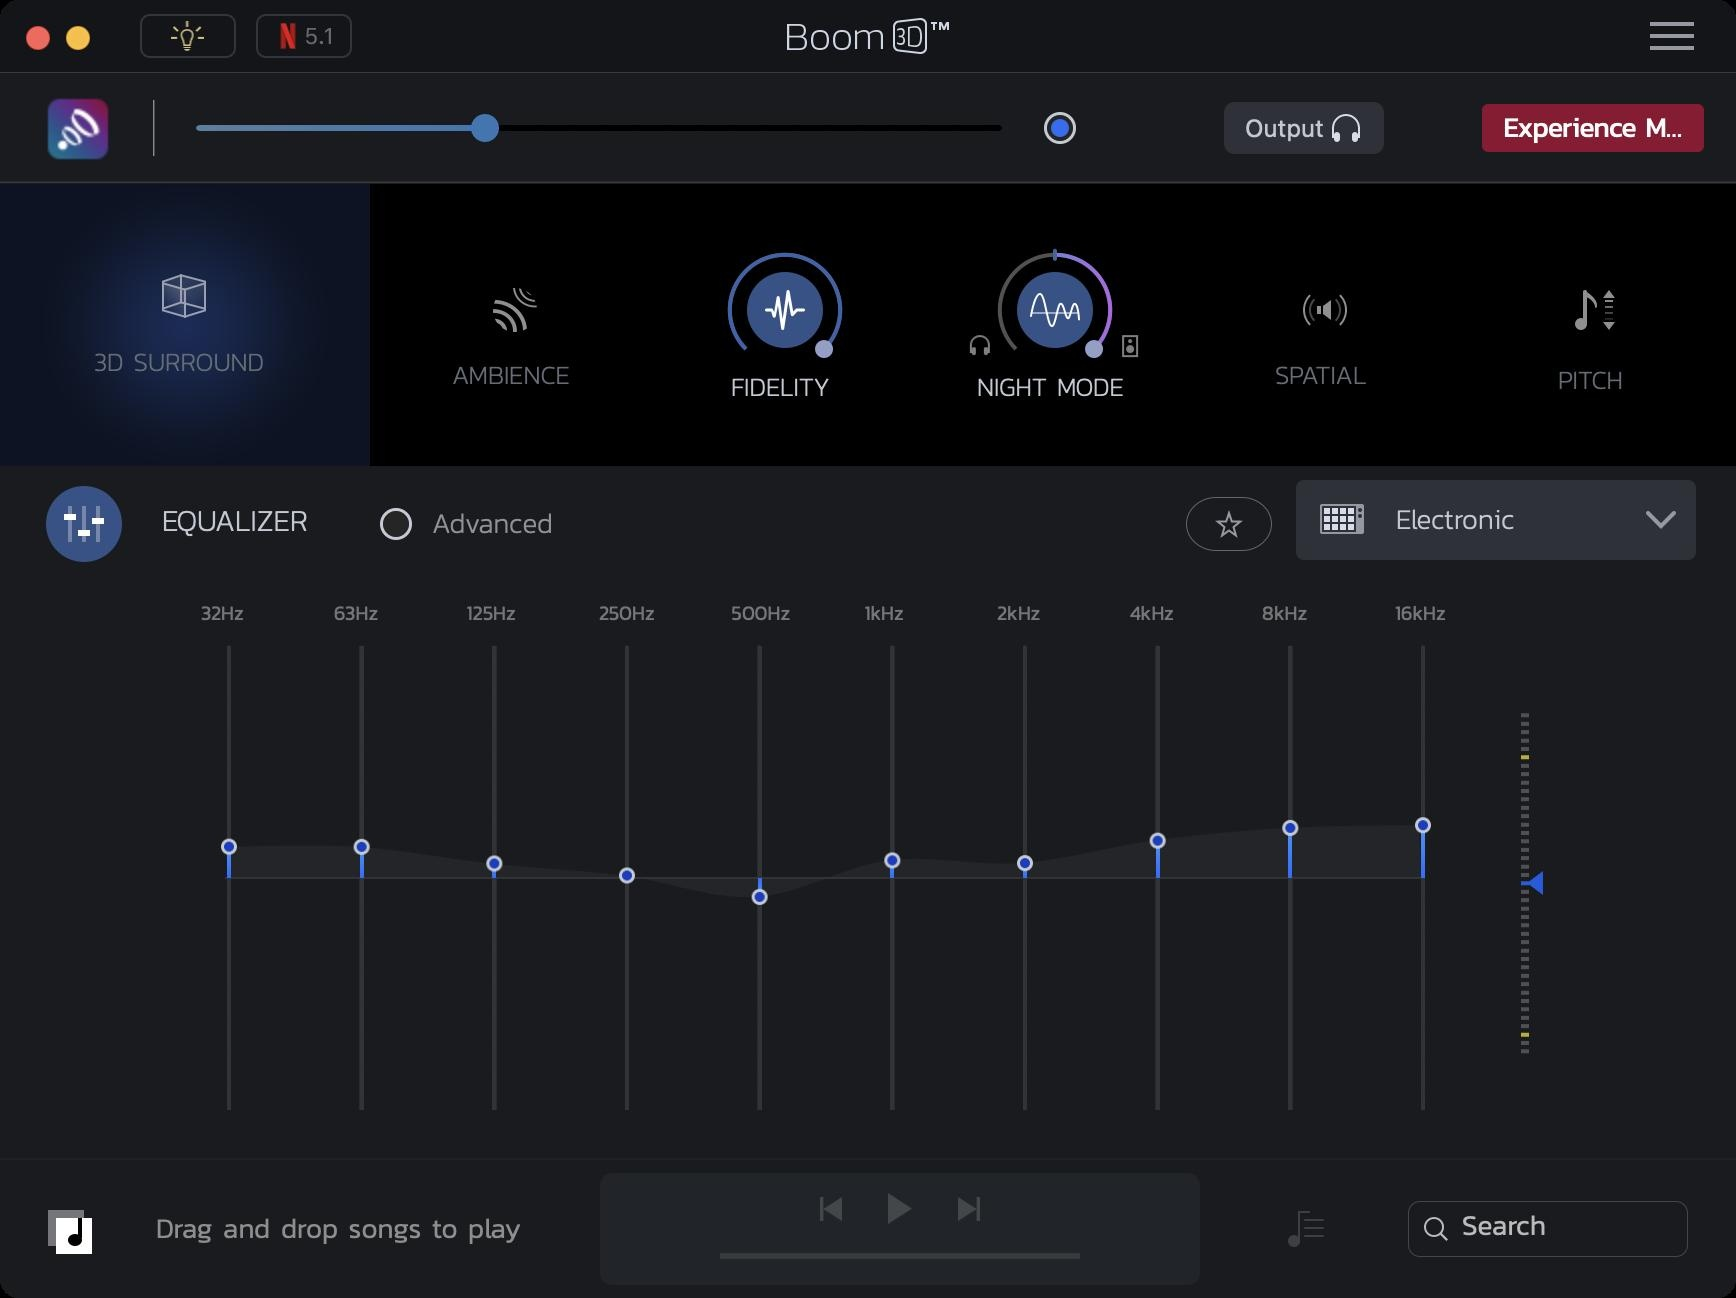
Accessibility tree:
{"name": "", "role": "AXWindow", "description": null, "role_description": "standard window", "value": null, "position": "322.00;97.00", "size": "868;649", "children": [{"name": null, "role": "AXGroup", "description": "Editable equallizer band", "role_description": "group", "value": null, "position": "106.50;299.00", "size": "612;280", "children": []}, {"name": null, "role": "AXStaticText", "description": null, "role_description": "text", "value": "32Hz", "position": "96.50;299.00", "size": "30;15", "children": []}, {"name": null, "role": "AXStaticText", "description": null, "role_description": "text", "value": "63Hz", "position": "162.83;299.00", "size": "30;15", "children": []}, {"name": null, "role": "AXStaticText", "description": null, "role_description": "text", "value": "125Hz", "position": "229.17;299.00", "size": "33;15", "children": []}, {"name": null, "role": "AXStaticText", "description": null, "role_description": "text", "value": "250Hz", "position": "295.50;299.00", "size": "36;15", "children": []}, {"name": null, "role": "AXStaticText", "description": null, "role_description": "text", "value": "500Hz", "position": "361.83;299.00", "size": "38;15", "children": []}, {"name": null, "role": "AXStaticText", "description": null, "role_description": "text", "value": "1kHz", "position": "428.17;299.00", "size": "28;15", "children": []}, {"name": null, "role": "AXStaticText", "description": null, "role_description": "text", "value": "2kHz", "position": "494.50;299.00", "size": "30;15", "children": []}, {"name": null, "role": "AXStaticText", "description": null, "role_description": "text", "value": "4kHz", "position": "560.83;299.00", "size": "30;15", "children": []}, {"name": null, "role": "AXStaticText", "description": null, "role_description": "text", "value": "8kHz", "position": "627.17;299.00", "size": "30;15", "children": []}, {"name": null, "role": "AXStaticText", "description": null, "role_description": "text", "value": "16kHz", "position": "693.50;299.00", "size": "34;15", "children": []}, {"name": null, "role": "AXSlider", "description": " Editable Equalizer Frequency Constrain ", "role_description": "slider", "value": -4.440892098500626e-16, "position": "759.50;351.50", "size": "24;180", "children": [{"name": null, "role": "AXValueIndicator", "description": null, "role_description": "value indicator", "value": -4.440892098500626e-16, "position": "759.50;441.50", "size": "24;16", "children": []}]}, {"name": null, "role": "AXStaticText", "description": null, "role_description": "text", "value": "EQUALIZER", "position": "79.00;248.50", "size": "77;23", "children": []}, {"name": null, "role": "AXStaticText", "description": null, "role_description": "text", "value": "Electronic", "position": "696.00;251.50", "size": "121;21", "children": []}, {"name": "", "role": "AXButton", "description": null, "role_description": "button", "value": null, "position": "823.00;242.00", "size": "15;36", "children": []}, {"name": "", "role": "AXButton", "description": null, "role_description": "button", "value": null, "position": "652.00;240.00", "size": "163;40", "children": []}, {"name": null, "role": "AXCheckBox", "description": "advanced", "role_description": "checkbox", "value": false, "position": "190.00;251.50", "size": "135;21", "children": []}, {"name": "", "role": "AXButton", "description": null, "role_description": "button", "value": null, "position": "23.00;243.00", "size": "38;38", "children": []}, {"name": "", "role": "AXCheckBox", "description": null, "role_description": "toggle button", "value": 0, "position": "593.00;248.50", "size": "43;27", "children": []}, {"name": "", "role": "AXCheckBox", "description": null, "role_description": "toggle button", "value": 1, "position": "522.00;56.00", "size": "16;16", "children": []}, {"name": null, "role": "AXStaticText", "description": null, "role_description": "text", "value": "Controlled", "position": "549.00;50.00", "size": "52;16", "children": []}, {"name": null, "role": "AXStaticText", "description": null, "role_description": "text", "value": "Boost ON", "position": "549.00;62.00", "size": "52;16", "children": []}, {"name": "", "role": "AXButton", "description": null, "role_description": "button", "value": null, "position": "22.00;47.50", "size": "34;33", "children": []}, {"name": null, "role": "AXSlider", "description": null, "role_description": "slider", "value": "35 %", "position": "95.00;54.50", "size": "409;19", "children": [{"name": null, "role": "AXValueIndicator", "description": null, "role_description": "value indicator", "value": 2.0, "position": "232.50;54.00", "size": "20;20", "children": []}]}, {"name": "Experience_More", "role": "AXButton", "description": null, "role_description": "button", "value": null, "position": "741.00;52.00", "size": "111;24", "children": []}, {"name": null, "role": "AXStaticText", "description": null, "role_description": "text", "value": "Output", "position": "620.00;56.50", "size": "44;15", "children": []}, {"name": "", "role": "AXButton", "description": null, "role_description": "button", "value": null, "position": "666.00;57.00", "size": "14;14", "children": []}, {"name": "", "role": "AXButton", "description": null, "role_description": "button", "value": null, "position": "612.00;51.00", "size": "80;26", "children": []}, {"name": null, "role": "AXImage", "description": "3d surround background", "role_description": "image", "value": null, "position": "0.00;92.00", "size": "185;141", "children": []}, {"name": "", "role": "AXCheckBox", "description": null, "role_description": "toggle button", "value": 0, "position": "73.00;129.00", "size": "38;38", "children": []}, {"name": "3D_SURROUND", "role": "AXButton", "description": null, "role_description": "button", "value": null, "position": "47.00;171.50", "size": "90;19", "children": []}, {"name": null, "role": "AXScrollArea", "description": null, "role_description": "scroll area", "value": null, "position": "190.00;92.00", "size": "678;125", "children": [{"name": null, "role": "AXList", "description": null, "role_description": "collection", "value": null, "position": "190.00;92.00", "size": "678;125", "children": [{"name": null, "role": "AXList", "description": null, "role_description": "section", "value": null, "position": "190.00;99.00", "size": "675;111", "children": [{"name": null, "role": "AXGroup", "description": null, "role_description": "group", "value": null, "position": "190.00;99.00", "size": "135;111", "children": [{"name": "", "role": "AXButton", "description": null, "role_description": "button", "value": null, "position": "238.50;136.00", "size": "38;38", "children": []}, {"name": "AMBIENCE", "role": "AXButton", "description": null, "role_description": "button", "value": null, "position": "226.00;178.00", "size": "63;19", "children": []}]}, {"name": null, "role": "AXGroup", "description": null, "role_description": "group", "value": null, "position": "325.00;99.00", "size": "135;111", "children": [{"name": "", "role": "AXButton", "description": null, "role_description": "button", "value": null, "position": "373.50;136.00", "size": "38;38", "children": []}, {"name": "FIDELITY", "role": "AXButton", "description": null, "role_description": "button", "value": null, "position": "365.50;184.00", "size": "54;19", "children": []}]}, {"name": null, "role": "AXGroup", "description": null, "role_description": "group", "value": null, "position": "460.00;99.00", "size": "135;111", "children": [{"name": "", "role": "AXButton", "description": null, "role_description": "button", "value": null, "position": "508.50;136.00", "size": "38;38", "children": []}, {"name": "NIGHT_MODE", "role": "AXButton", "description": null, "role_description": "button", "value": null, "position": "488.50;184.00", "size": "78;19", "children": []}]}, {"name": null, "role": "AXGroup", "description": null, "role_description": "group", "value": null, "position": "595.00;99.00", "size": "135;111", "children": [{"name": "", "role": "AXButton", "description": null, "role_description": "button", "value": null, "position": "643.50;136.00", "size": "38;38", "children": []}, {"name": "SPATIAL", "role": "AXButton", "description": null, "role_description": "button", "value": null, "position": "637.50;178.00", "size": "50;19", "children": []}]}, {"name": null, "role": "AXGroup", "description": null, "role_description": "group", "value": null, "position": "730.00;99.00", "size": "135;111", "children": [{"name": "", "role": "AXButton", "description": null, "role_description": "button", "value": null, "position": "778.50;136.00", "size": "38;38", "children": []}, {"name": "PITCH", "role": "AXButton", "description": null, "role_description": "button", "value": null, "position": "779.00;174.00", "size": "37;32", "children": []}]}]}]}]}, {"name": null, "role": "AXSlider", "description": null, "role_description": "slider", "value": 0.0, "position": "20.00;94.00", "size": "322;9", "children": [{"name": null, "role": "AXValueIndicator", "description": null, "role_description": "value indicator", "value": 0.0, "position": "20.00;84.50", "size": "24;28", "children": []}]}, {"name": null, "role": "AXSlider", "description": null, "role_description": "slider", "value": 0.0, "position": "526.00;94.00", "size": "322;9", "children": [{"name": null, "role": "AXValueIndicator", "description": null, "role_description": "value indicator", "value": 0.0, "position": "526.00;84.50", "size": "24;28", "children": []}]}, {"name": null, "role": "AXStaticText", "description": null, "role_description": "text", "value": "Soft Rendering", "position": "40.00;96.00", "size": "65;14", "children": []}, {"name": null, "role": "AXStaticText", "description": null, "role_description": "text", "value": "OFF", "position": "40.00;106.00", "size": "20;14", "children": []}, {"name": "", "role": "AXButton", "description": null, "role_description": "button", "value": null, "position": "642.00;603.50", "size": "22;22", "children": []}, {"name": null, "role": "AXStaticText", "description": null, "role_description": "text", "value": "Drag and drop songs to play", "position": "76.00;604.00", "size": "186;21", "children": []}, {"name": null, "role": "AXSlider", "description": null, "role_description": "slider", "value": 0.0, "position": "358.00;620.50", "size": "184;20", "children": [{"name": null, "role": "AXValueIndicator", "description": null, "role_description": "value indicator", "value": 0.0, "position": "nan;625.50", "size": "3;11", "children": []}]}, {"name": "", "role": "AXButton", "description": null, "role_description": "button", "value": null, "position": "410.00;597.50", "size": "11;14", "children": []}, {"name": "", "role": "AXCheckBox", "description": null, "role_description": "toggle button", "value": 0, "position": "443.00;596.50", "size": "14;16", "children": []}, {"name": "", "role": "AXButton", "description": null, "role_description": "button", "value": null, "position": "479.00;597.50", "size": "11;14", "children": []}, {"name": "", "role": "AXButton", "description": null, "role_description": "button", "value": null, "position": "24.00;596.00", "size": "22;31", "children": []}, {"name": "", "role": "AXButton", "description": null, "role_description": "button", "value": null, "position": "709.00;605.50", "size": "18;18", "children": []}, {"name": null, "role": "AXTextField", "description": null, "role_description": "search text field", "value": "", "position": "729.00;604.50", "size": "91;20", "children": []}, {"name": null, "role": "AXImage", "description": "Boom3D Topbar Text", "role_description": "image", "value": null, "position": "393.50;9.00", "size": "81;18", "children": []}, {"name": "", "role": "AXMenuButton", "description": null, "role_description": "menu button", "value": "", "position": "812.00;6.00", "size": "43;24", "children": []}, {"name": "", "role": "AXButton", "description": null, "role_description": "button", "value": null, "position": "70.00;7.00", "size": "48;22", "children": []}, {"name": "", "role": "AXButton", "description": null, "role_description": "button", "value": null, "position": "128.00;7.00", "size": "48;22", "children": []}, {"name": null, "role": "AXToolbar", "description": null, "role_description": "toolbar", "value": null, "position": "0.00;0.00", "size": "868;38", "children": []}, {"name": null, "role": "AXButton", "description": null, "role_description": "close button", "value": null, "position": "12.00;11.00", "size": "14;16", "children": []}, {"name": null, "role": "AXButton", "description": null, "role_description": "minimize button", "value": null, "position": "32.00;11.00", "size": "14;16", "children": []}]}